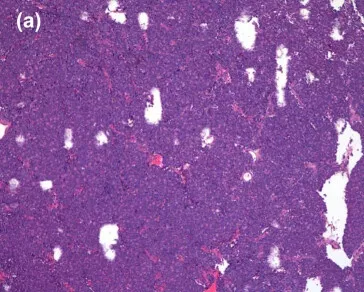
Postoperative pathology of the tumor tissue revealed undifferentiated small round blue cells with hematoxylin and eosin staining: x40.
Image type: pathology (h&e)